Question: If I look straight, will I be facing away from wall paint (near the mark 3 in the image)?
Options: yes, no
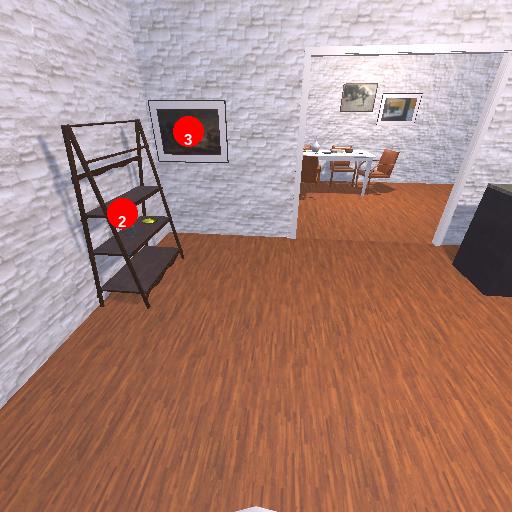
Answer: yes